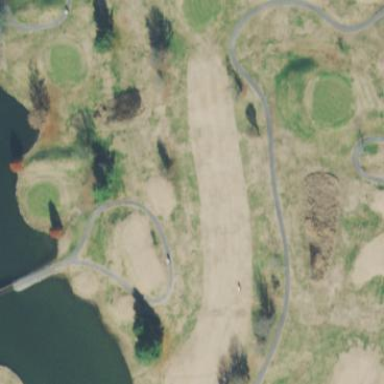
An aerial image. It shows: Scenic golf fairway.